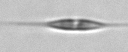
Label: Cylindrotheca